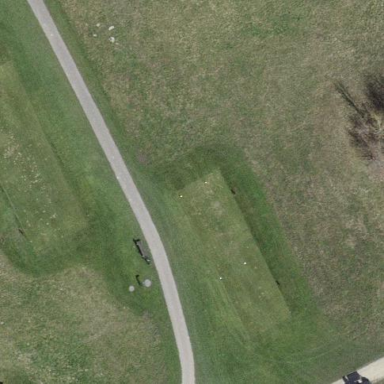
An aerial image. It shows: Golf tee.